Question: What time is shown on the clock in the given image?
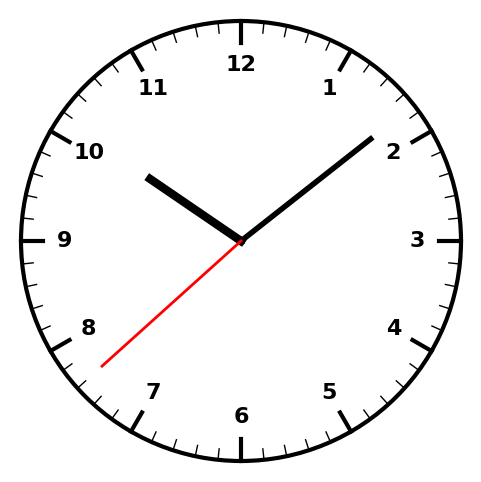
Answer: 10:08:38